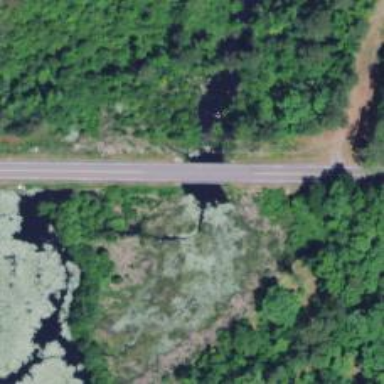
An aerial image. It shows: Asphalt road on secondary bridge.